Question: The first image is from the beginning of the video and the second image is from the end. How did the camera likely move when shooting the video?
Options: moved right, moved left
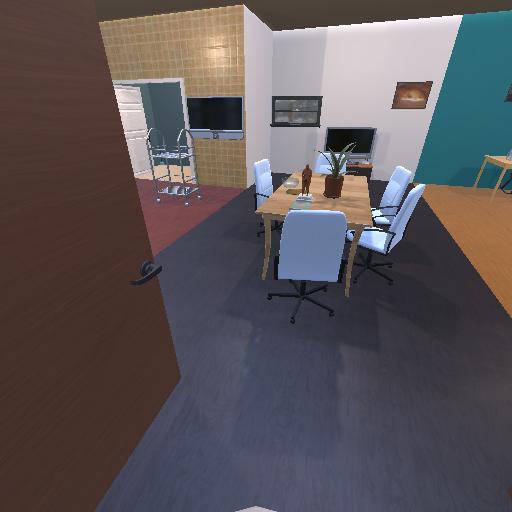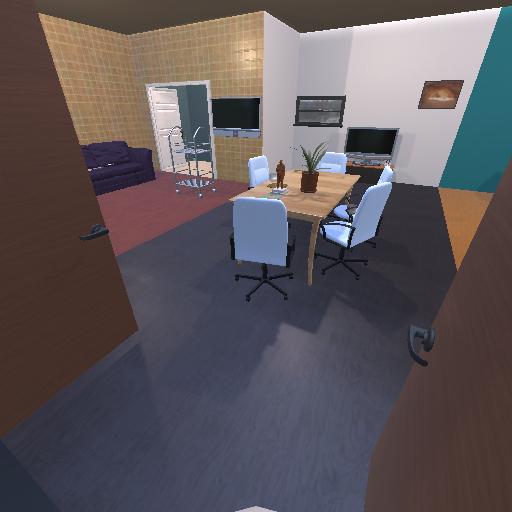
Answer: moved right